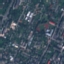
Land use / land cover class: Residential